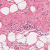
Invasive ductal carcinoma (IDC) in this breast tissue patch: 0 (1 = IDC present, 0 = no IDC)